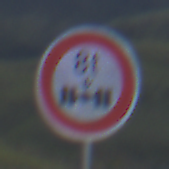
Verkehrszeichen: TatsaechlicheAchslast
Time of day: SunriseSunset
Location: Outdoor (Nature)
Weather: PartlyCloudy
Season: NotSpecified
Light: Natural